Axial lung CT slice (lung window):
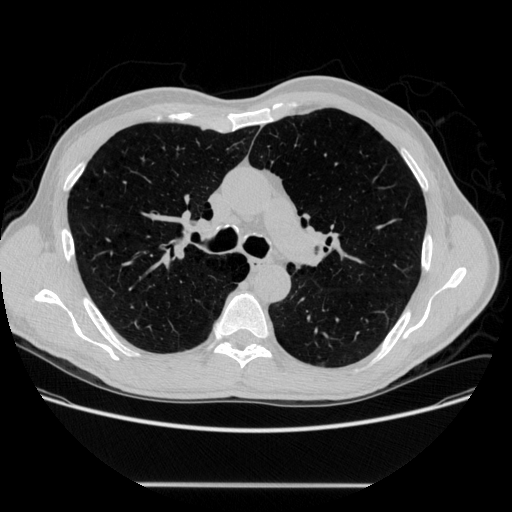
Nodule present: no